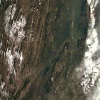
Label: land